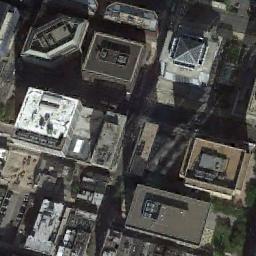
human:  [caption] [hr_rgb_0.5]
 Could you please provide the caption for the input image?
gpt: In a business district there are several tall buildings of different shapes and several roads with many cars and many trees .

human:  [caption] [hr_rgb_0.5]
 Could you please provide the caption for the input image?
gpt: A commercial area has lots of buildings of different heights and some roads go through the commercial area while one of buildings is a church with a pointed roof .

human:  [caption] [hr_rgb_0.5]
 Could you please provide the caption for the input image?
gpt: Houses come in all shapes and sizes .

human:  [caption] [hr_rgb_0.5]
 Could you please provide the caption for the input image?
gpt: The commercial area is consist of many tall buildings .

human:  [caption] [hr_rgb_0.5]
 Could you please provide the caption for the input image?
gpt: There are buildings arranged densely on a commercial area .